Question: I have this website in which a I have a menu. The CSS for this menu works perfectly fine on Mozilla Firefox and IE but does not work in chrome. In chrome the sub menu is underneath the photo by it but in FF and IE its above(as it should be). At the same time the submenu is a bit above it's position in FF and IE. Here is the code:
'''
@charset "utf-8";
/* CSS Document */
body {
background-color: #000;
background-image: url(Pictures/Plundergem-Title.png);
background-repeat: no-repeat;
background-position: 50% 0%;
height: 1500px;
}
.menu-list {
list-style-type: none;
color: #E92A27;
font-family: "Mayan Font";
font-size: 36px;
}
.menu-list li {
cursor: pointer;
}
.menu-list li a:hover {
background-color: #E92A27;
color: #000;
}
.menu-list li ul li a:hover {
background-color: #E92A27;
color: #000;
}
.menu-list li ul li a {
color: #E92A27;
text-decoration: none;
}
.menu-list li a {
text-decoration: none;
color: #E92A27;
}
@font-face{
src:url(CFCivilisationMaya-Regular.woff);
font-family:"Mayan Font";
}
.menu-block {
width: 200px;
position: fixed;
top: 200px;
left: -23px;
border-right: 3px solid #E92A27;
}
#menu-seperation {
width: 150px;
position: fixed;
left: 20px;
top: 270px;
}
#flash-container {
position: relative;
height: 500px;
width: 700px;
left: 300px;
top: 700px;
color: #FFF;
font-family: "Text Font";
font-size: 18px;
z-index: 1000;
}
#flash-container p {
color: #FFF;
font-family: "Text Font";
}
@font-face{
font-family:"Text Font";
src:url(CataneoBT-Regular.woff);
}
.scenemenu {
list-style-type:none;
color:#E92A27;
font-family:"Mayan Font";
position:fixed;
top:297px;
left:189px;
z-index:2000;
width:150px;
display:none;
}
.scenemenu li {
position:relative;
left:-50px;
z-index:2000;
}
#scenebutton:hover ul.scenemenu {
display:inline;
}
.scenemenu:hover {
display:inline;
}
#pic1 {
z-index:1000;
}
a:visited {
color:#E92A27;
}
'''
'''
<!DOCTYPE html PUBLIC "-//W3C//DTD XHTML 1.0 Transitional//EN" "http://www.w3.org/TR/xhtml1/DTD/xhtml1-transitional.dtd">
<html xmlns="http://www.w3.org/1999/xhtml">
<head>
<meta http-equiv="Content-Type" content="text/html; charset=utf-8" />
<link href="stylesheet.css" rel="stylesheet" type="text/css" />
<script src="jquery-2.1.1.min.js"></script>
<script src="jquery-scrollto.js"></script>
<script src="animation.js"></script>
<link rel="shortcut icon" href="Pictures/Gem Icon.png" />
<title>Plundergem Adventure Game</title>
</head>
<body>
<div class="menu-block">
<ul class="menu-list">
<li><a href="index.php">HOME</a>
</li>
<hr id="menu-seperation" />
<br style="line-height: .3em" />
<li id="scenebutton">SCENES
<ul class="scenemenu">
<li><a href="Enter the Temple 2nd Scene/index.php">SCENE 2</a>
</li>
<li><a href="Go Downstairs 3rd Scene/index.php">SCENE 3</a>
</li>
</ul>
</li>
</ul>
</div>
<div id="flash-container">
<img src="Pictures/Scene_1_converted.jpg" width="700" height="504" id="pic1" />
<p> The sky is dark, the grass is dark, and even the dark is quite dark. This will do a perfect job of setting the mood. Unfortunately, it is raining, meaning that you will be unable to pull off your uncanny Batman impressions. Will you climb the temple
stairs, or will you head home? </p>
<br />
<a href="Enter the Temple 2nd Scene/index.php"><u>1. Climb the temple stairs in an over manly fashion.</u></a>
<br />
<br />
<a><u>2. Run away and never come back.</u></a>
</div>
</body>
</html>
'''
screen shot - left is firefox right is chrome

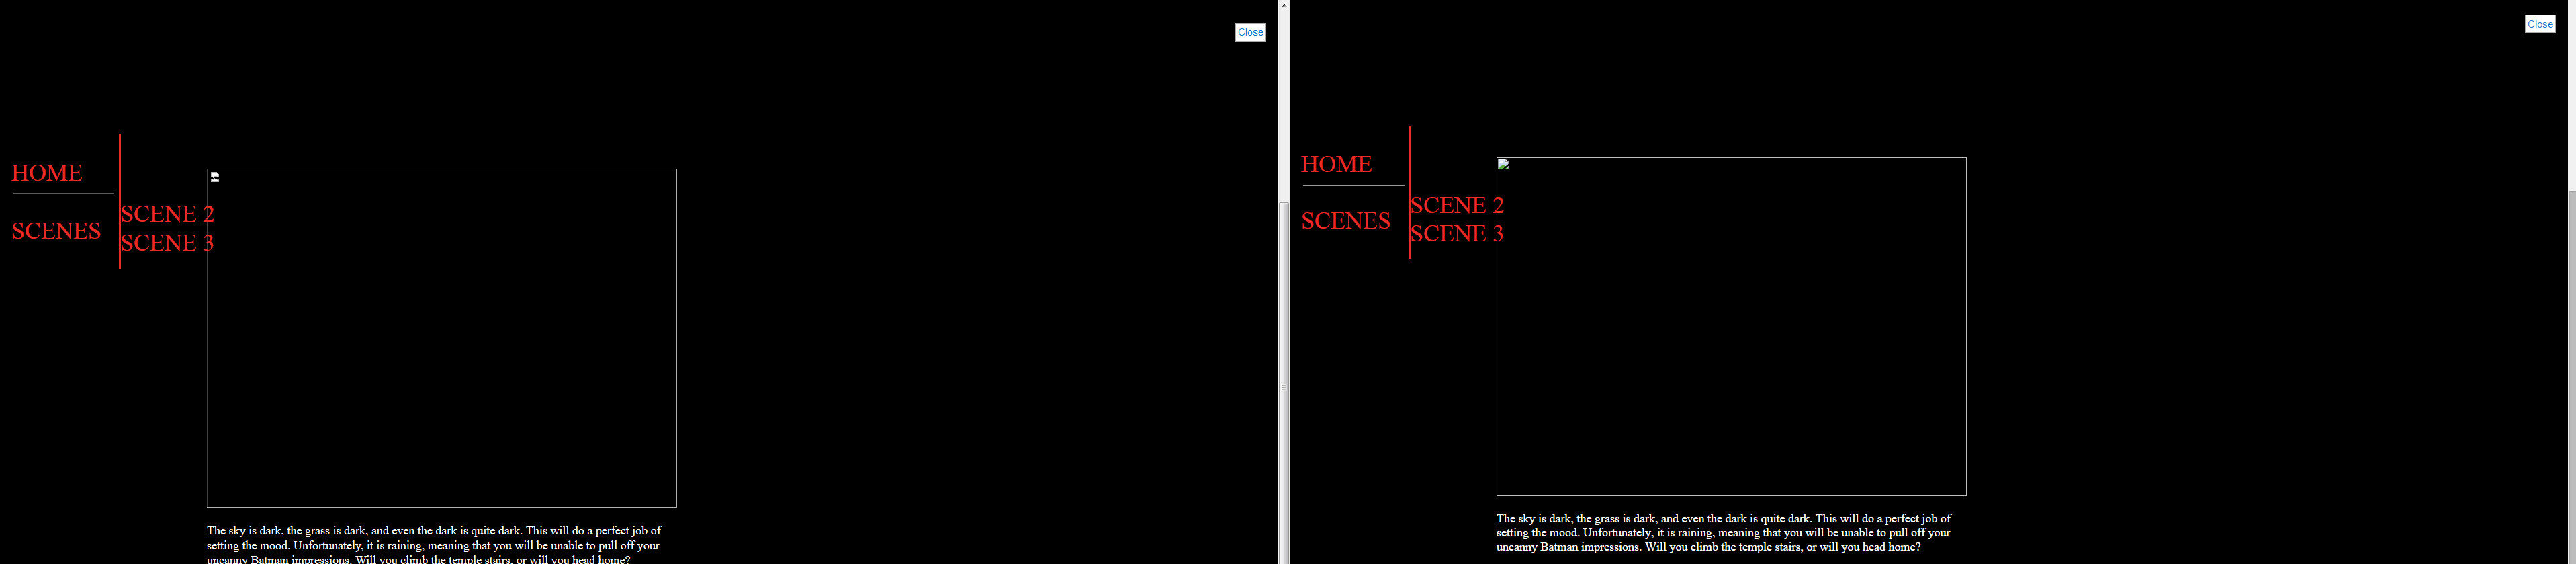
Answer: I have prepared a jsfiddle: <URL>
'''
.menu-block {
width: 200px;
position: fixed;
top: 200px;
left: -23px;
border-right: 3px solid #E92A27;
z-index:10001;
}
'''
The problem is the z-index in menu-block; it must be at least 1001 since flash-container has 1000;